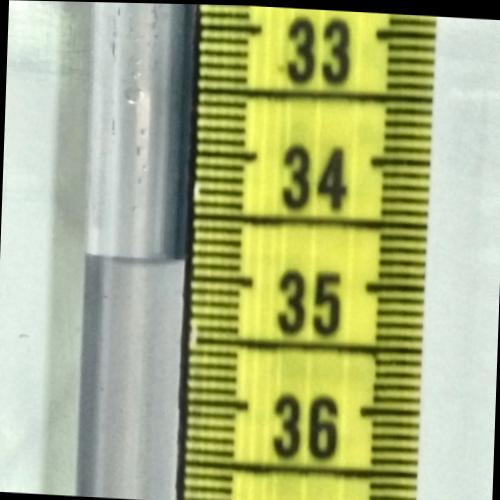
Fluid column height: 34.9 cm